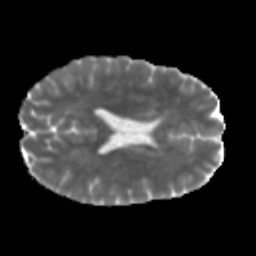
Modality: MD
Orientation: axial
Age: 46
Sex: male
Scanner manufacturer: siemens
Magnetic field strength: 3 T
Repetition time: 5 s
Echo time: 0.092 s